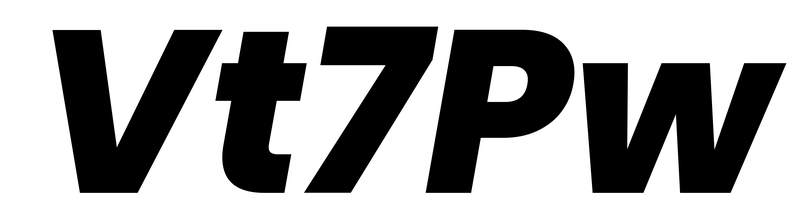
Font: Poppins-ExtraBoldItalic